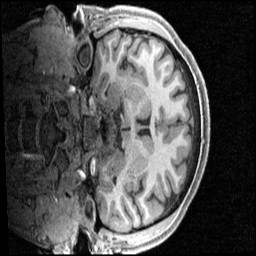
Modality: T1w
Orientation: coronal
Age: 21
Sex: male
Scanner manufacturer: siemens
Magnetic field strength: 3 T
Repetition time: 2.4 s
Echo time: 0.00231 s